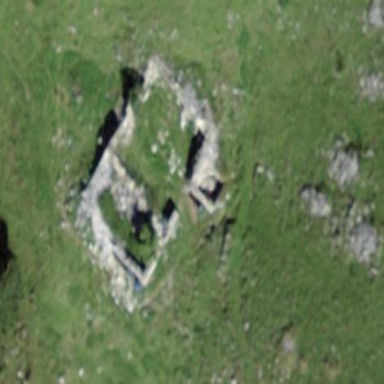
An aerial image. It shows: The remains of building in ruins.